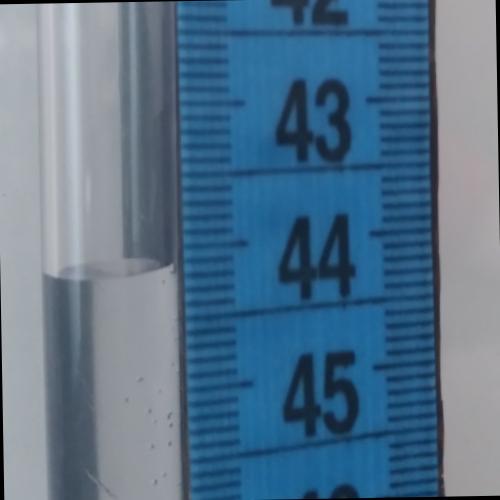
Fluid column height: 44.1 cm